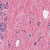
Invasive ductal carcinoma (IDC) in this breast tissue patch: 1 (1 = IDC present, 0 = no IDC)